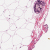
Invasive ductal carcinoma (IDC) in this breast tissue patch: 0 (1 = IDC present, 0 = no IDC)